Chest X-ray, PA view. Patient: 66 years old, sex M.
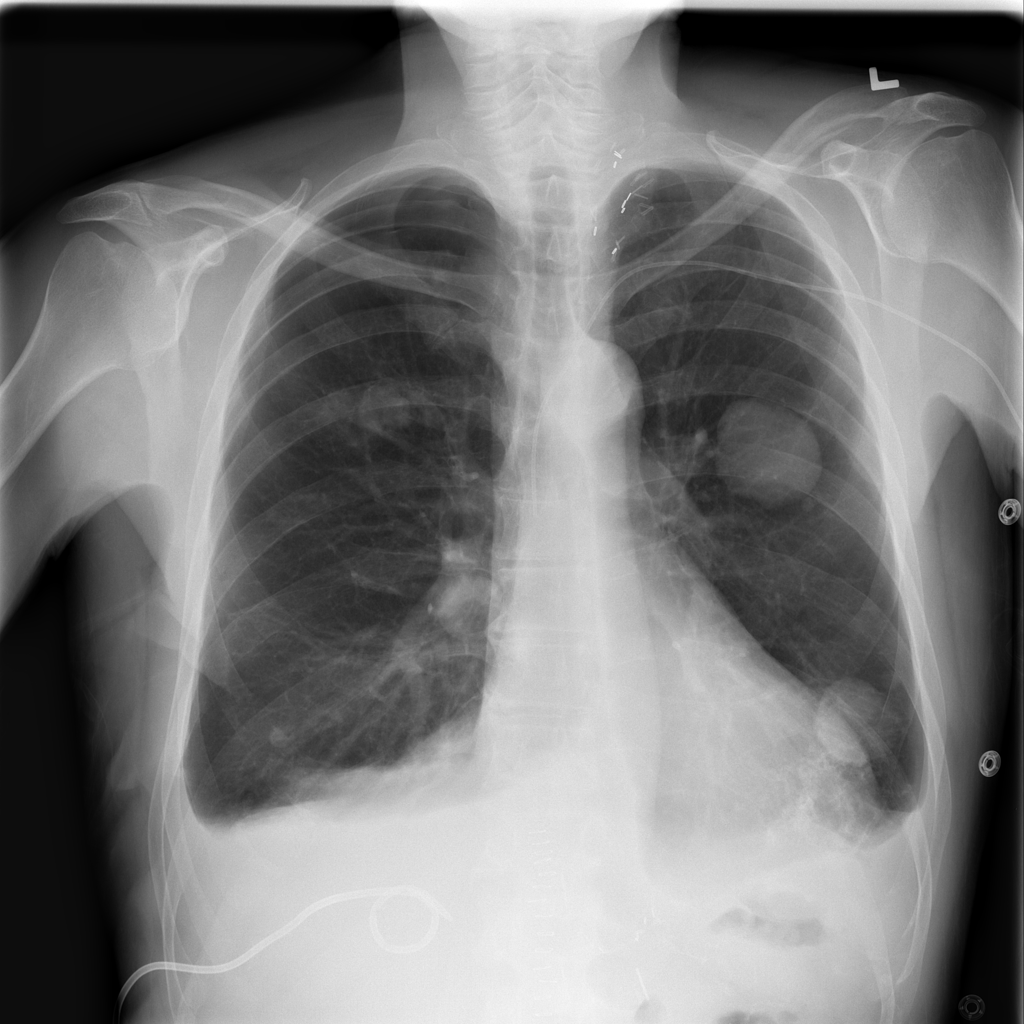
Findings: Effusion, Pneumothorax